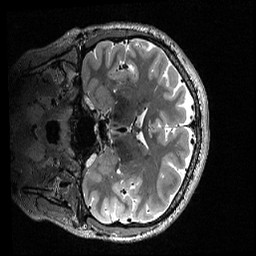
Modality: T2w
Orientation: coronal
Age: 31
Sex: female
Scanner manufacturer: siemens
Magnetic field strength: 3 T
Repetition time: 3.2 s
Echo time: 0.56 s